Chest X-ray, PA view. Patient: 56 years old, sex F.
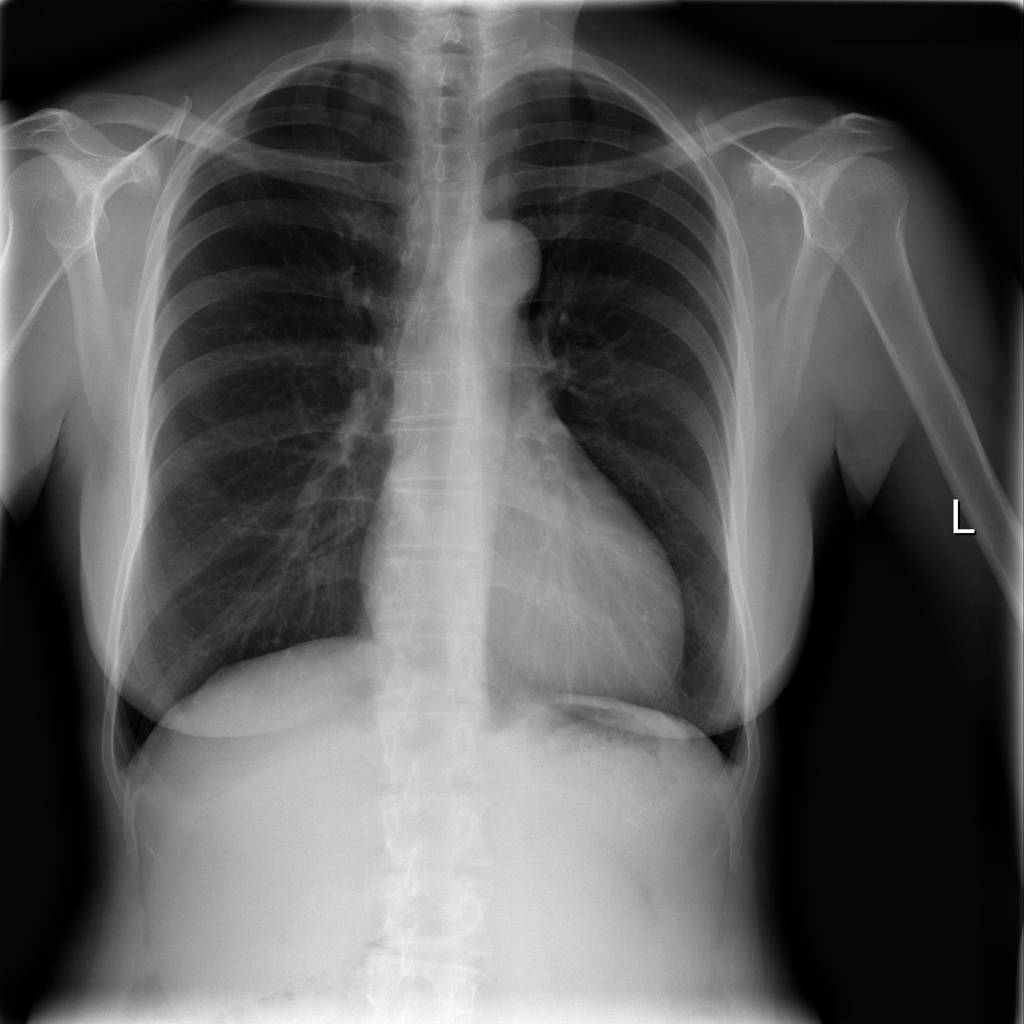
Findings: No Finding